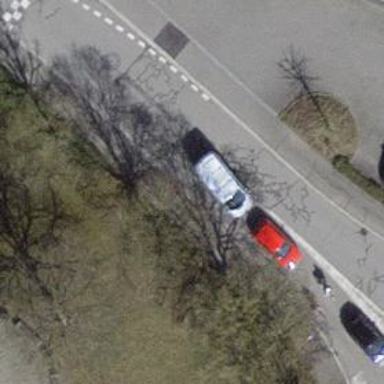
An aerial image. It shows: Sidewalk.